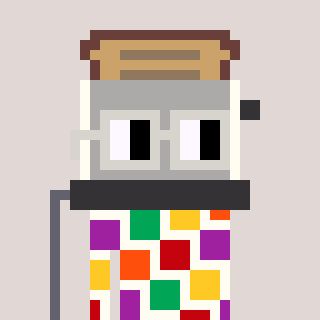
a pixel art character with square light gray glasses, a toaster-shaped head and a grayscale-colored body on a warm background